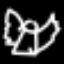
Label: angel